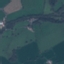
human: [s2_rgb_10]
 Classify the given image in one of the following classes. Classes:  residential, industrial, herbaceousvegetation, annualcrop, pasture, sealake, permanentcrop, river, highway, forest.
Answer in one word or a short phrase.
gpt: Pasture